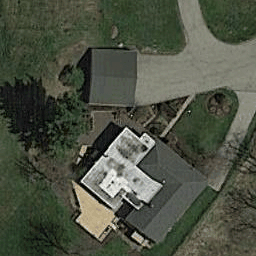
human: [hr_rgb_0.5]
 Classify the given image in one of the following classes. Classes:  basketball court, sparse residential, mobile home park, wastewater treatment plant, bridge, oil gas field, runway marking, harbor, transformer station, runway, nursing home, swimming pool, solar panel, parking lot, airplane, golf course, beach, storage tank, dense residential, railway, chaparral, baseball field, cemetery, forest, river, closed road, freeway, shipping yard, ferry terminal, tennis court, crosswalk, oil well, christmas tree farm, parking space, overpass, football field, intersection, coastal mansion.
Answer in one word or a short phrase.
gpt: sparse residential